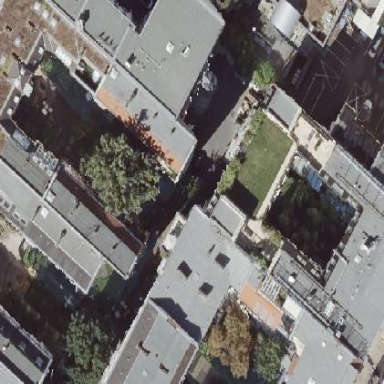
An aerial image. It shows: The image shows part of apartment building.